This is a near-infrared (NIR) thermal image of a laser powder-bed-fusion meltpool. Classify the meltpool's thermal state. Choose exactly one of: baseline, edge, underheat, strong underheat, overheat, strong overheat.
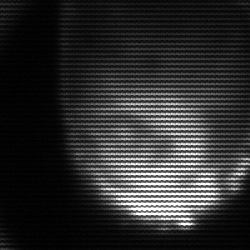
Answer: edge